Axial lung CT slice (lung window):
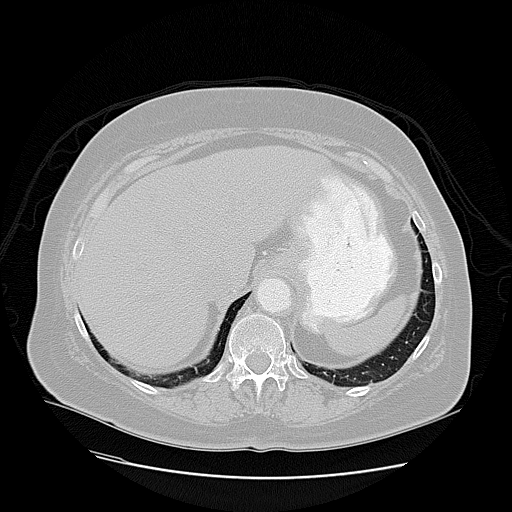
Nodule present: no